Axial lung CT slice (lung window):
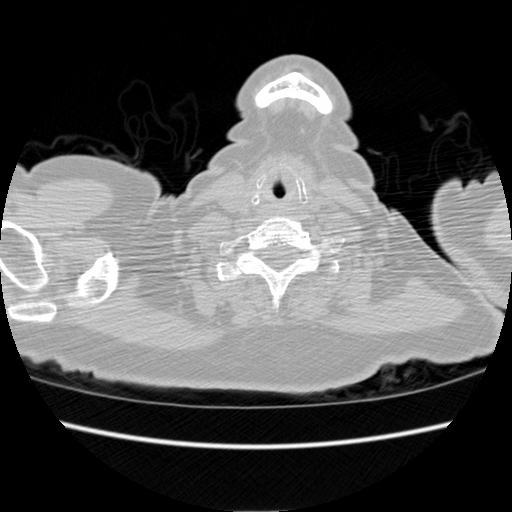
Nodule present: no